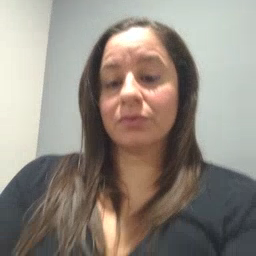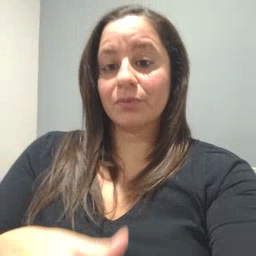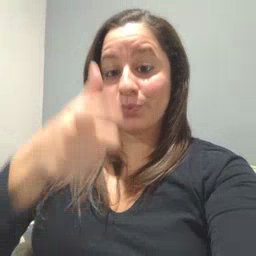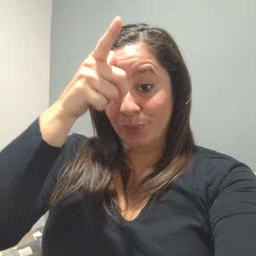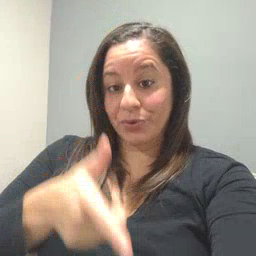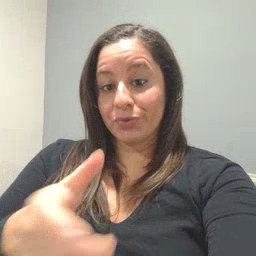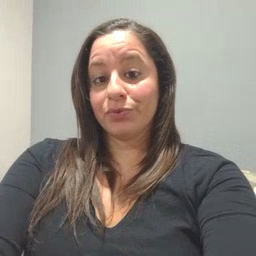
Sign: brother